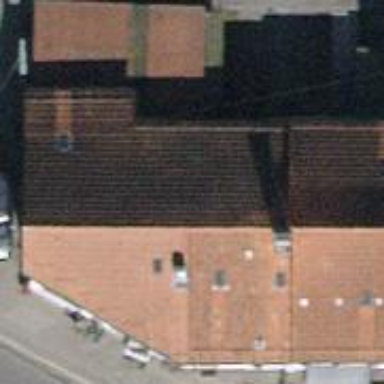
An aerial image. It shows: Building with tile roof.